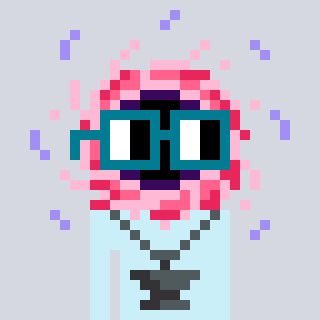
a pixel art character with square dark green glasses, a blackhole-shaped head and a cold-colored body on a cool background